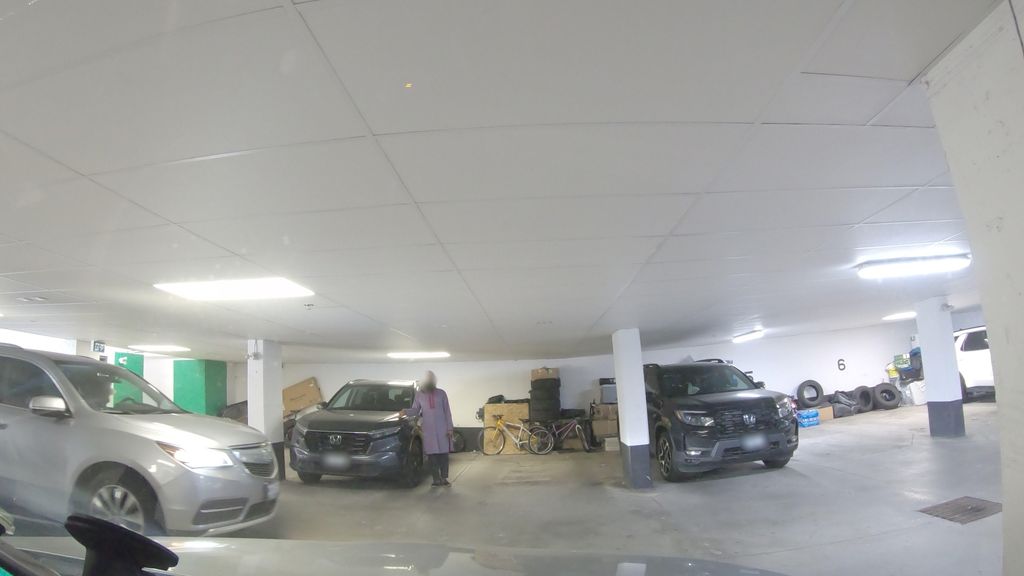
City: toronto